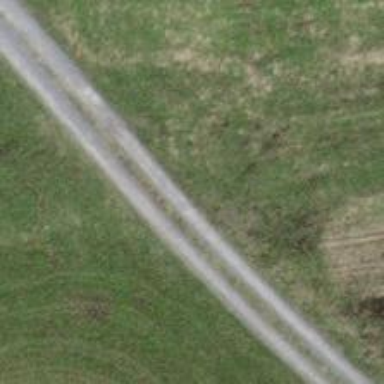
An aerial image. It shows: Gravel track with grade 2 tracktype.